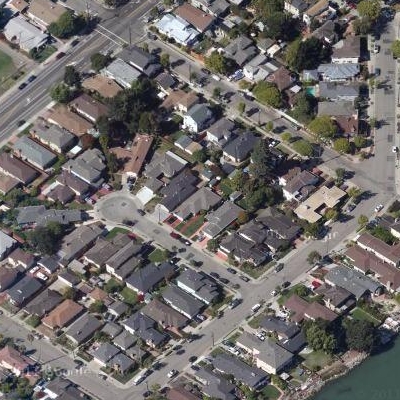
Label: fResident